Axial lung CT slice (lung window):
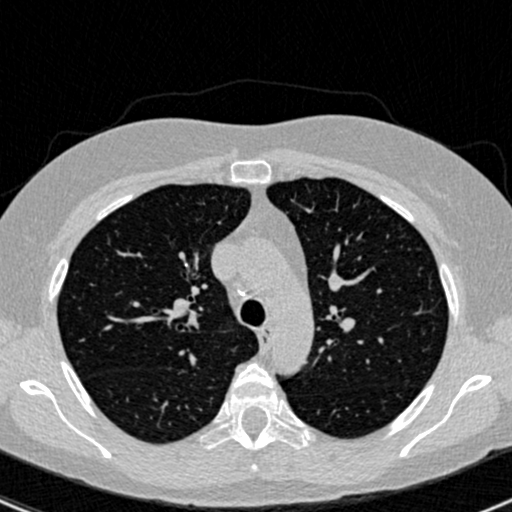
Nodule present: no